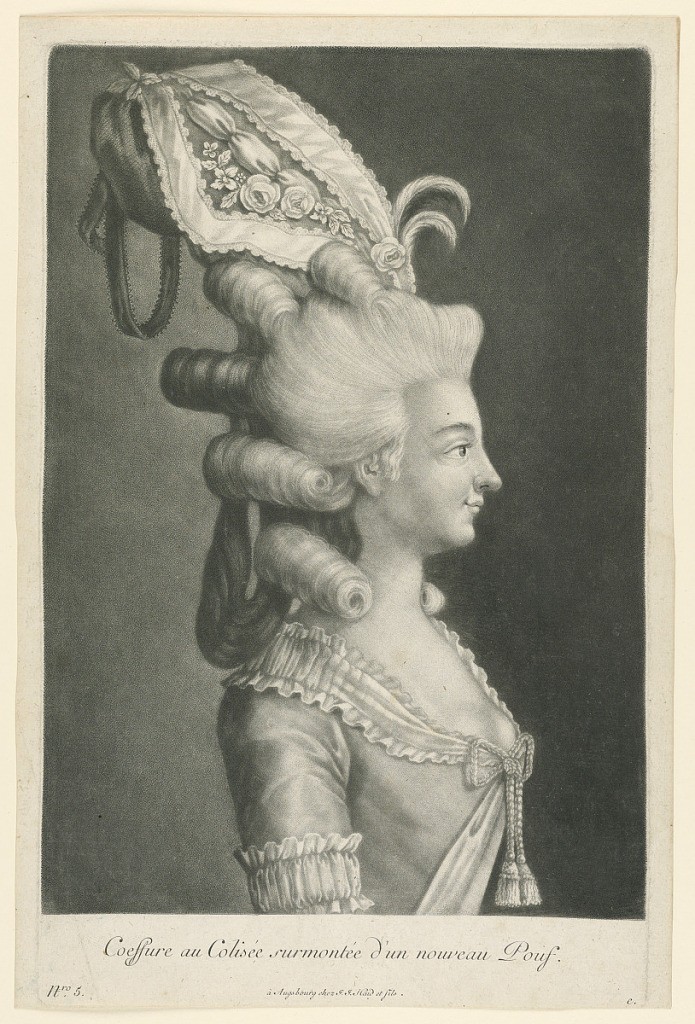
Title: Coeffure au Colisée Surmontée d'un Nouveau Pouf
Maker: Johann Jakob Haid, German, 1704 - 1767
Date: ca. 1770
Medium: Mezzotint on paper
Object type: Print
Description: Half-length figure of a woman in side view. Her hair is dressed high in front with side puffs, the back in loose curls. She wears a high headgear of lace and embroidery.